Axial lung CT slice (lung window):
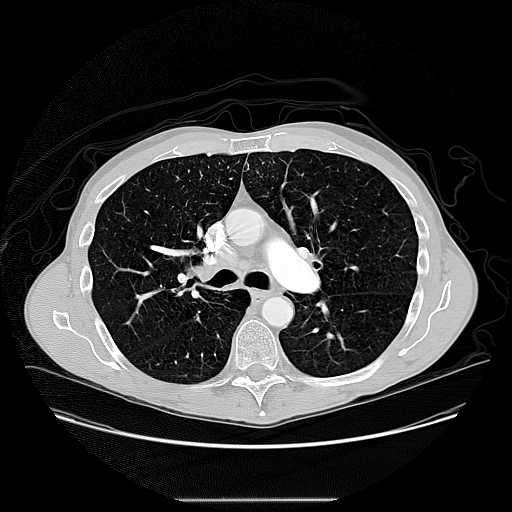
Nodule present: no